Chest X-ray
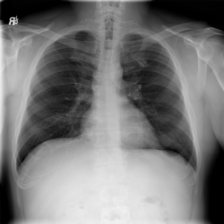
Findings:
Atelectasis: negative
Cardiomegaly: negative
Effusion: negative
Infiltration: negative
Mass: negative
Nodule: negative
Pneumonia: negative
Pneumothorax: negative
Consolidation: negative
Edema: negative
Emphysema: negative
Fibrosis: negative
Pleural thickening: negative
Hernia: negative